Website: bh-photo
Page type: address-validator
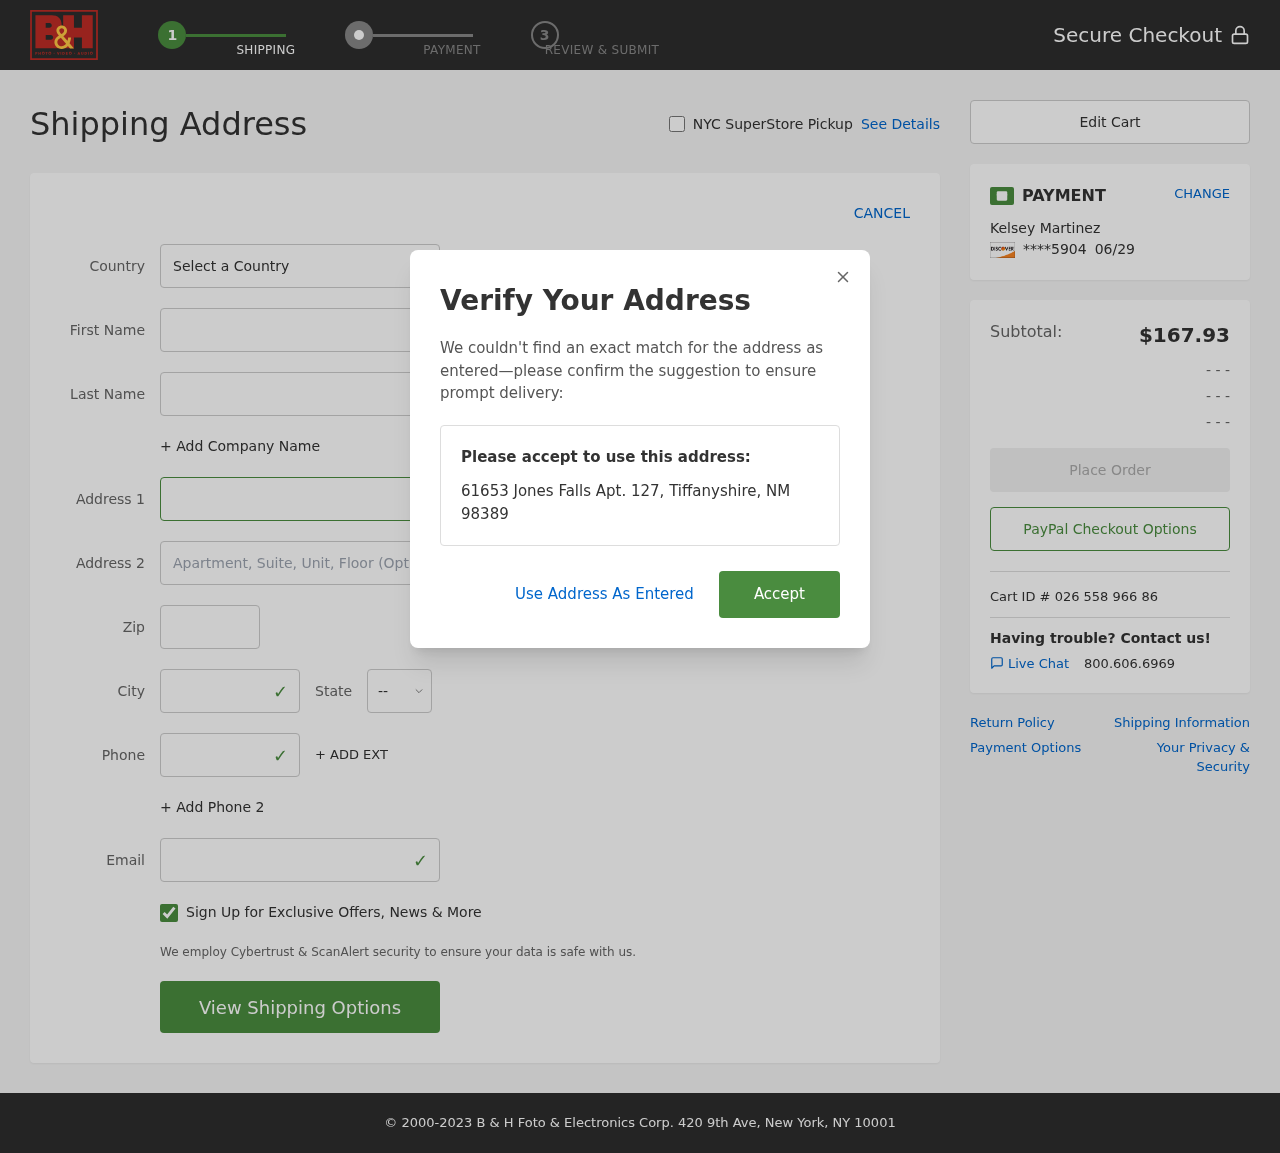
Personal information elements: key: PII_CARD_EXPIRY
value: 06/29
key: PII_CARD_LAST4
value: ****5904
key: PII_CITY
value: Tiffanyshire
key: PII_COUNTRY
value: United States
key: PII_EMAIL
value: kmartinez@hotmail.com
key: PII_FIRSTNAME
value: Kelsey
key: PII_FULLNAME
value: Kelsey Martinez
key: PII_LASTNAME
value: Martinez
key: PII_PHONE
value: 9388304452
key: PII_POSTCODE
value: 98389
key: PII_STATE_ABBR
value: NM
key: PII_STREET
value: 61653 Jones Falls Apt. 127
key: PII_CITY_STATE_ZIP
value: Tiffanyshire, NM 98389
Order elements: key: ORDER_SUBTOTAL
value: $167.93
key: ORDER_ID
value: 026 558 966 86